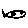
Label: fish